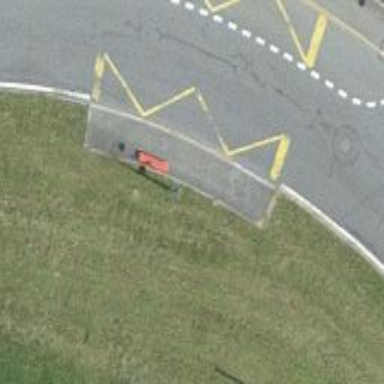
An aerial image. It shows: Bus stop with platform for public transport.